Question:
'''
using (DataConnectionDialog dlg = new DataConnectionDialog())
{
DataSource.AddStandardDataSources(dlg);
DataConnectionDialog.Show(dlg).ToString().Equals("OK");
DataProvider provider = dlg.SelectedDataProvider;
BcpConfig.DatabaseClient = provider.Name ;
string sqlDatabase = ConfigurationManager.AppSettings[provider.Name];
BcpConfig..Database = DatabaseFactory.CreateDb(dlg.ConnectionString, sqlDatabase);
'''
above on is my model class which creates the connection and give as connection string path like "Data Source=.;Initial Catalog=Northwind;Integrated Security=True"
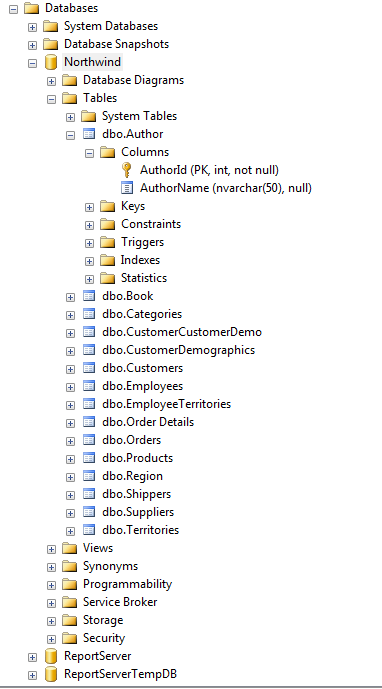
Answer: This should get you started based on @sa_ddam213 <URL>.
The ViewModels:
'''
public class NodeViewModel
{
public NodeViewModel()
{
Children = new ObservableCollection<NodeViewModel>();
}
public string Id { get; set; }
public string Name { get; set; }
public ObservableCollection<NodeViewModel> Children { get; set; }
}
public class TreeViewModel
{
public TreeViewModel()
{
BuildTree();
}
public TreeViewModel Tree
{
get { return this; }
}
private void BuildTree()
{
string connectionString = GetConnectionString();
using (var connection = new SqlConnection(connectionString))
{
// Connect to the database then retrieve the schema information.
connection.Open();
// Get the schema information of Databases in your instance
DataTable databasesSchemaTable = connection.GetSchema("Databases");
Items = new ObservableCollection<NodeViewModel>();
var rootNode = new NodeViewModel
{
Name = "Databases",
Children = new ObservableCollection<NodeViewModel>()
};
Items.Add(rootNode);
IEnumerable<string> databases = GetNameList(databasesSchemaTable.Rows, 0);
foreach (string dbName in databases)
{
var dbNode = new NodeViewModel {Name = dbName};
rootNode.Children.Add(dbNode);
if (dbName.ToUpper().Equals("<yourdatabase>"))
{
DataTable table = connection.GetSchema("Tables");
IEnumerable<string> tables = GetNameList(table.Rows, 2);
var tableNode = new NodeViewModel {Name = "Tables"};
dbNode.Children.Add(tableNode);
foreach (string tableName in tables)
{
tableNode.Children.Add(new NodeViewModel {Name = tableName});
}
}
}
}
}
private IEnumerable<string> GetNameList(DataRowCollection drc, int index)
{
return drc.Cast<DataRow>().Select(r => r.ItemArray[index].ToString()).OrderBy(r => r).ToList();
}
private static string GetConnectionString()
{
// To avoid storing the connection string in your code,
// you can retrieve it from a configuration file.
return @"Data Source=<yoursource>;Database=<yourdb>;" +
"Integrated Security=true;";
}
public ObservableCollection<NodeViewModel> Items { get; set; }
}
'''
The View:
'''
<Window x:Class="DBTree.MainWindow"
xmlns="http://schemas.microsoft.com/winfx/2006/xaml/presentation"
xmlns:x="http://schemas.microsoft.com/winfx/2006/xaml"
xmlns:local="clr-namespace:DBTree.ViewModel"
Title="MainWindow" Width="343" Height="744.625">
<Window.DataContext>
<local:TreeViewModel></local:TreeViewModel>
</Window.DataContext>
<TreeView ItemsSource="{Binding Tree.Items}">
<TreeView.Resources>
<HierarchicalDataTemplate DataType="{x:Type local:NodeViewModel}" ItemsSource="{Binding Children}">
<TextBlock Text="{Binding Name}"></TextBlock>
</HierarchicalDataTemplate>
</TreeView.Resources>
</TreeView>
</Window>
'''
You will get something very plain like this:

Then you can add styling, color, icons, etc
I got rid of the View code-behind and used the 'TreeViewModel' as the ViewModel of the 'MainWindow'